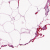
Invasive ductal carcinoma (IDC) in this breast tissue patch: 0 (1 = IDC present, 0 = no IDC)